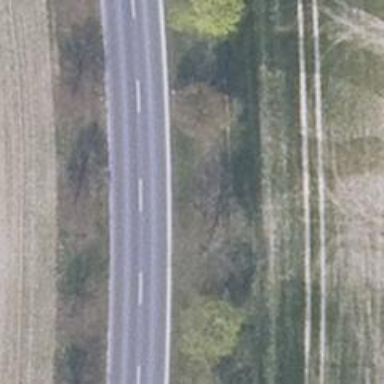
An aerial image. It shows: Primary road with asphalt surface.